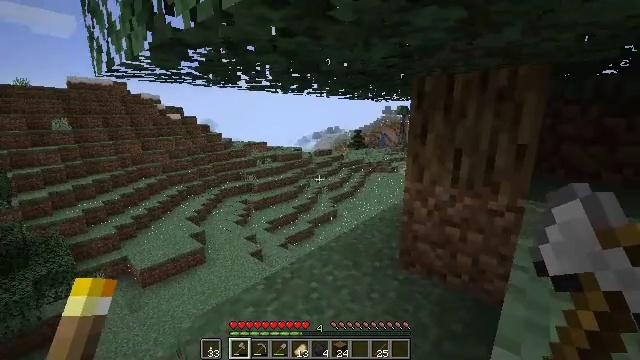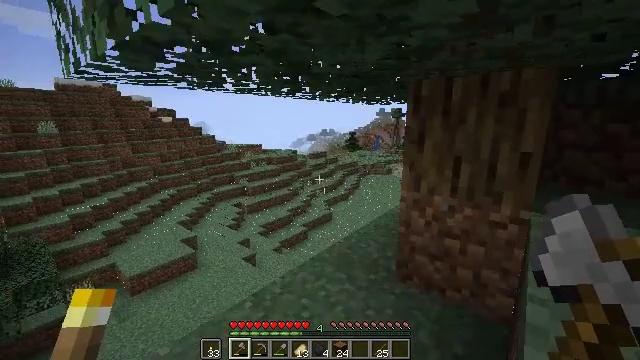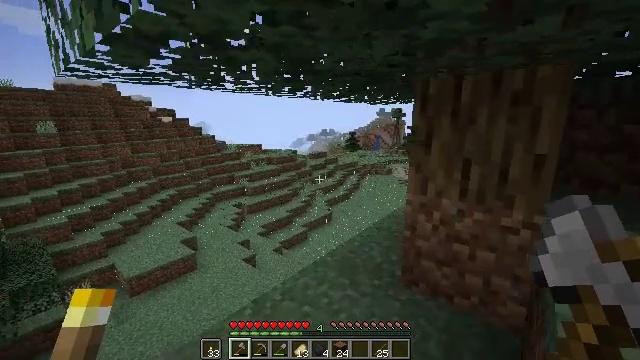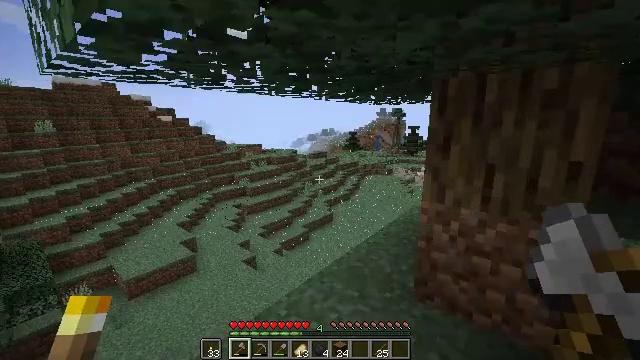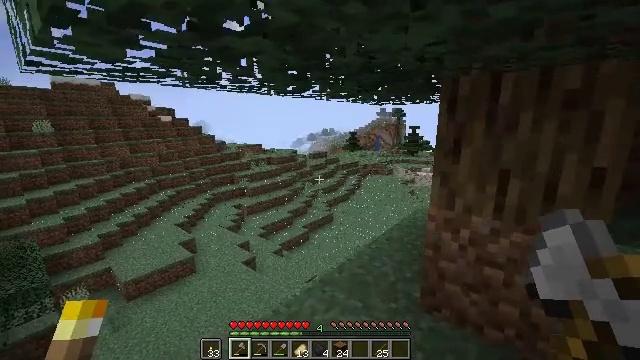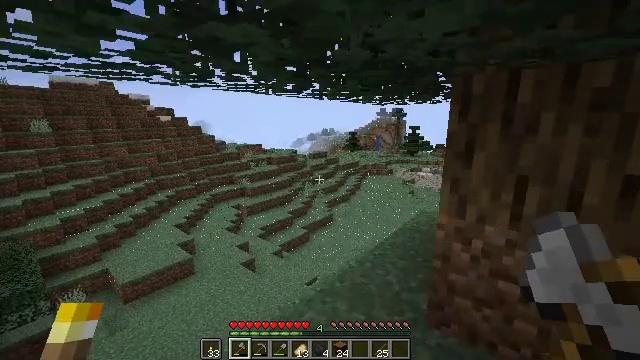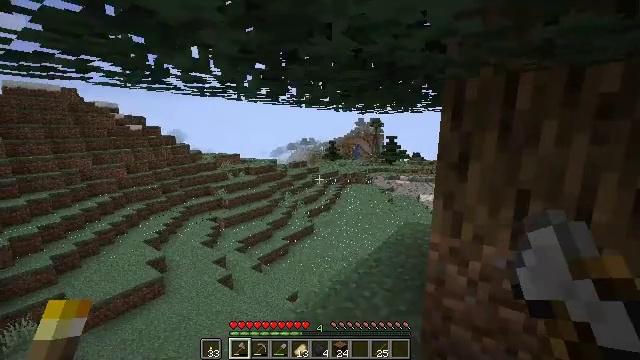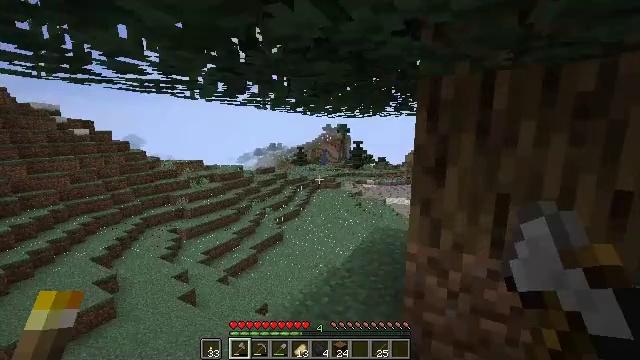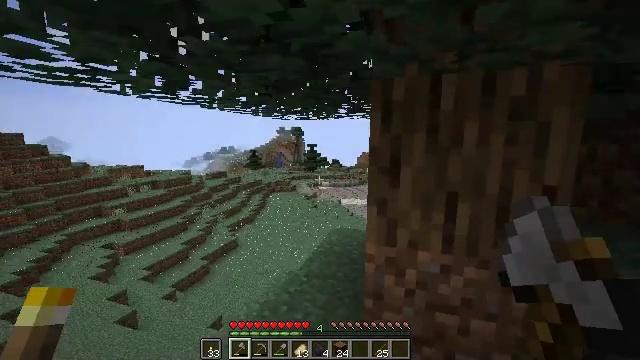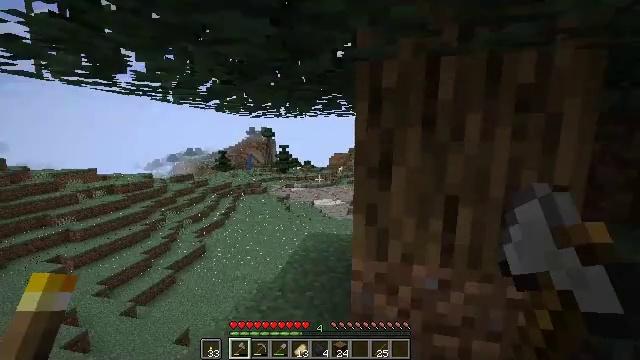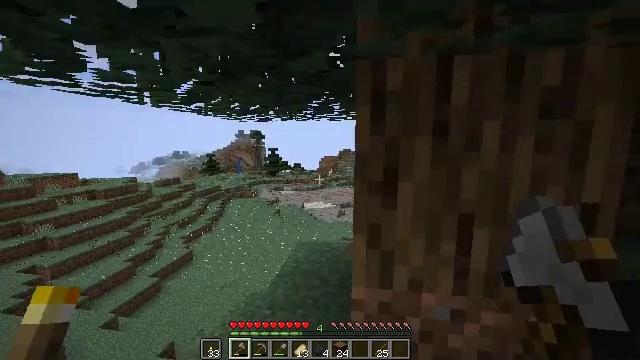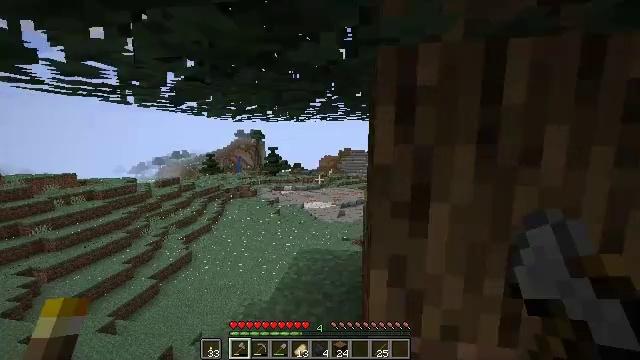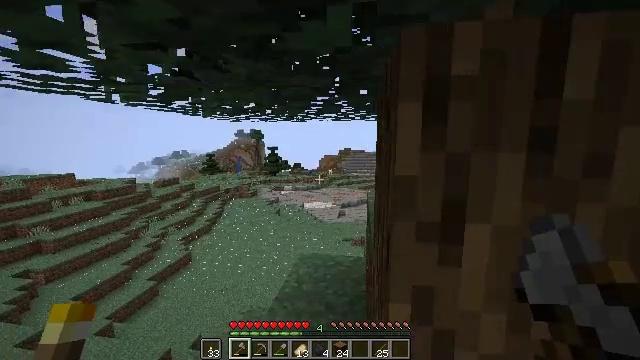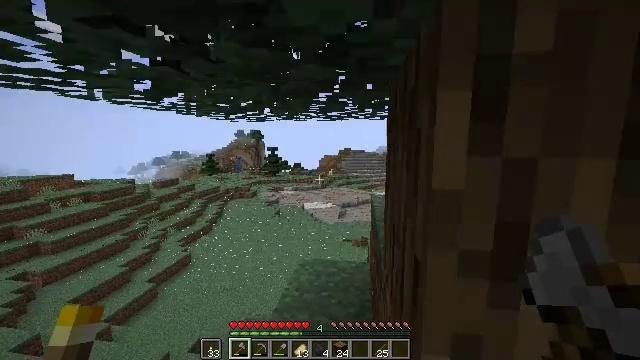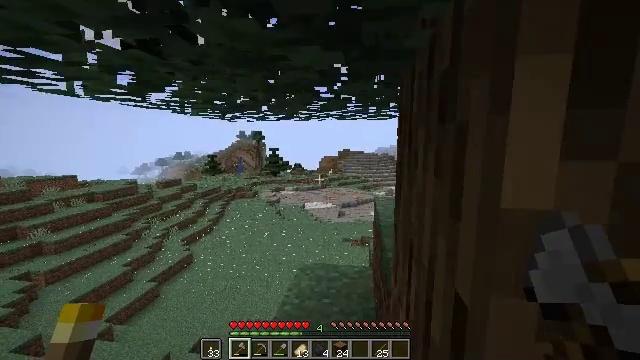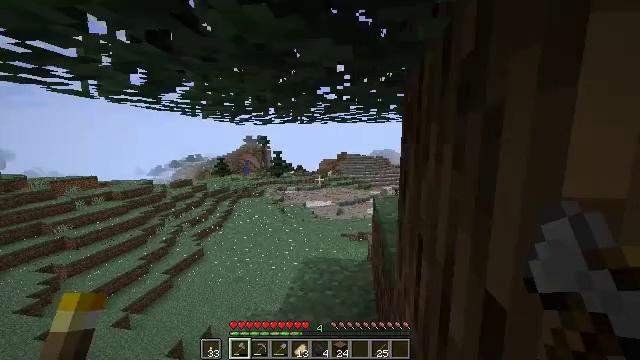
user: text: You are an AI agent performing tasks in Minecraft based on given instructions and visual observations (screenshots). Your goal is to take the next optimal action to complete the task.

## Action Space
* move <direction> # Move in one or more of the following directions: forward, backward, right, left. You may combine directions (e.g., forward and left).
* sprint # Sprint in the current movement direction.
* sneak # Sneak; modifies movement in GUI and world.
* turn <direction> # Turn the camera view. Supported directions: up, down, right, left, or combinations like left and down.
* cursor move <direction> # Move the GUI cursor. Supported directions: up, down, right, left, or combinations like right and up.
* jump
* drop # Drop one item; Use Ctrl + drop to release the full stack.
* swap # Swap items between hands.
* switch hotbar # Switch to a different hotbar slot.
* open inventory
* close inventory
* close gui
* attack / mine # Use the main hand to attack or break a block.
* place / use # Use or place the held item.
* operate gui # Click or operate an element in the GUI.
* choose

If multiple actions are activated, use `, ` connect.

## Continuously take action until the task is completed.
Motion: motion action
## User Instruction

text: Chop down the spruce log.
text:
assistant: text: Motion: move forward, turn right
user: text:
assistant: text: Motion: move forward
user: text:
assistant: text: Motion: move forward
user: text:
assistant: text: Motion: move forward
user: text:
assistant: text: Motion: move forward
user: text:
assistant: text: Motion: move forward, turn right and up
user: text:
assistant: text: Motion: move forward, turn right and up
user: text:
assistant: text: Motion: move forward, turn right
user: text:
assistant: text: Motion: move forward, turn right
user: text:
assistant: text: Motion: move forward, turn right
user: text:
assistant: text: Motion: move forward
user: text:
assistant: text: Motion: move forward
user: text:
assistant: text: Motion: move forward, sprint
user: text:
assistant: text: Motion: move forward, sprint
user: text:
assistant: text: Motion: move forward, sprint
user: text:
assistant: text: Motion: move forward, sprint
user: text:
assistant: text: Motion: move forward and move left, sprint
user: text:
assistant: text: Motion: move forward and move left, sprint
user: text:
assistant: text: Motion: move forward and move left, sprint
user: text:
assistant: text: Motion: move forward and move left, sprint, turn right
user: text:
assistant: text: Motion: move forward, sprint, turn right
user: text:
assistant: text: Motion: move forward, sprint, turn right
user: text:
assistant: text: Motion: move forward, sprint, turn right
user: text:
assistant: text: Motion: move forward, sprint, turn right
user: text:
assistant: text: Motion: move forward, sprint
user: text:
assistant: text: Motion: move forward, sprint
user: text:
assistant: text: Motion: move forward
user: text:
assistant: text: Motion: move forward, turn right
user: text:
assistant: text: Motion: move forward, turn right
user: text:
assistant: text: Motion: move forward, turn right